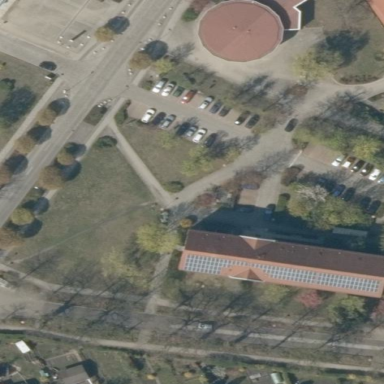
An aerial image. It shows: Parking area with surface.